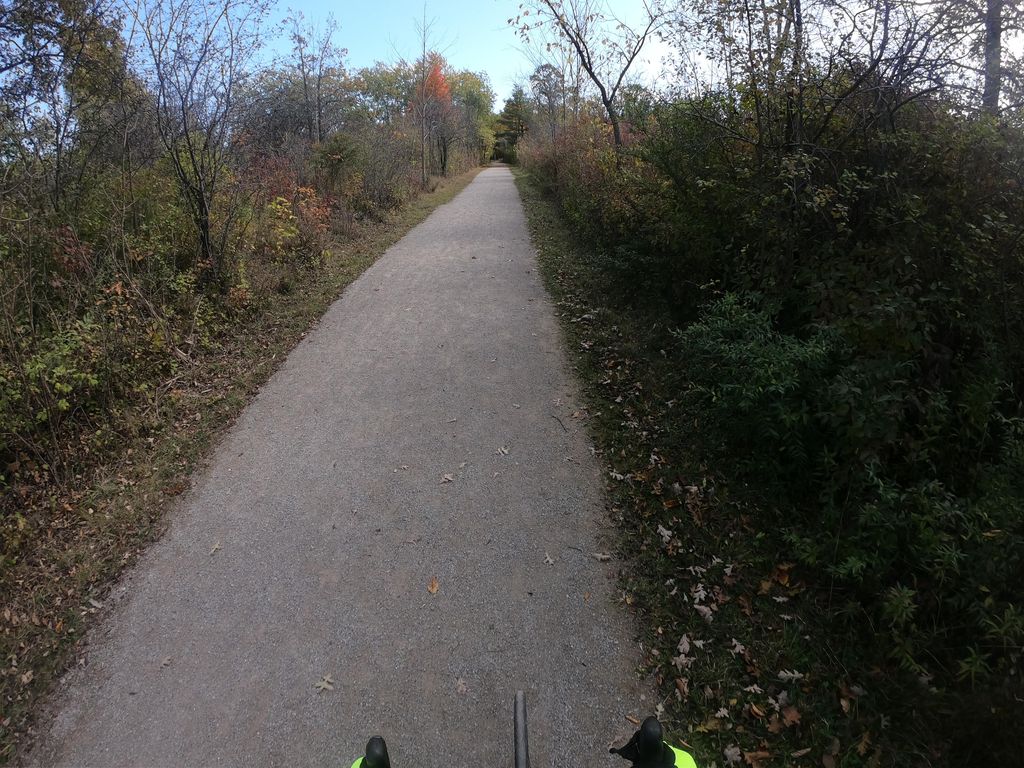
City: kitchener-waterloo